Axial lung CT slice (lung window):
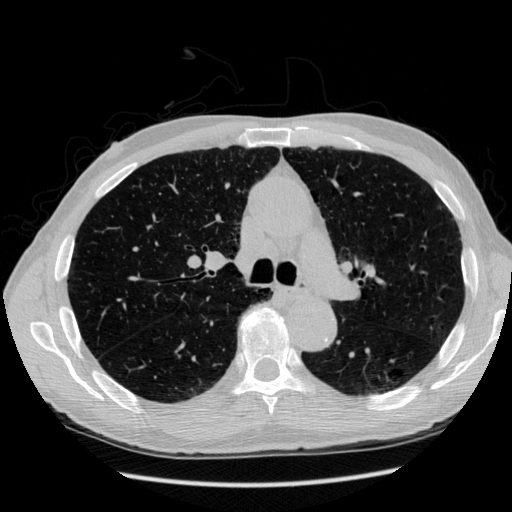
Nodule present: no